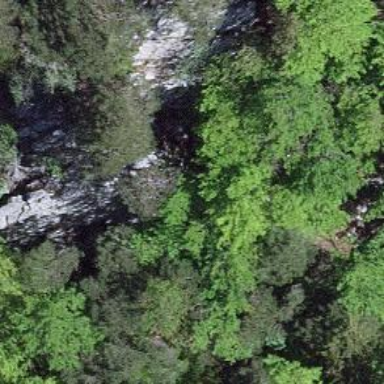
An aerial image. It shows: Cliff in nature.